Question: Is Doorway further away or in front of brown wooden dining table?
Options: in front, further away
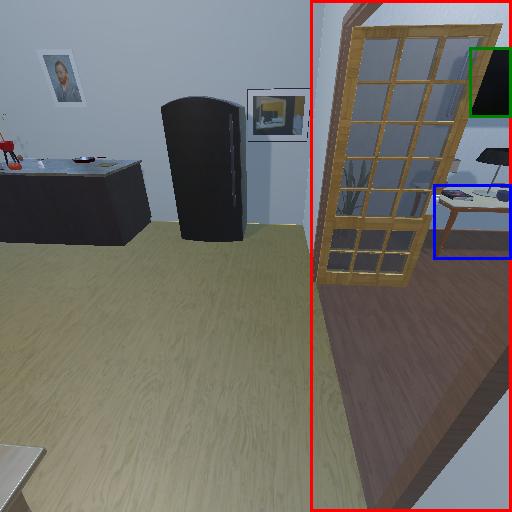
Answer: in front